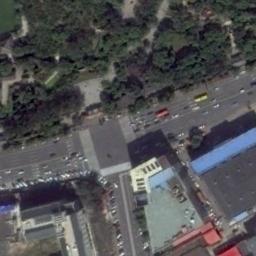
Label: intersection